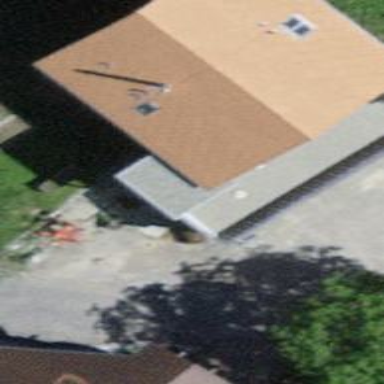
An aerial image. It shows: Garage building.